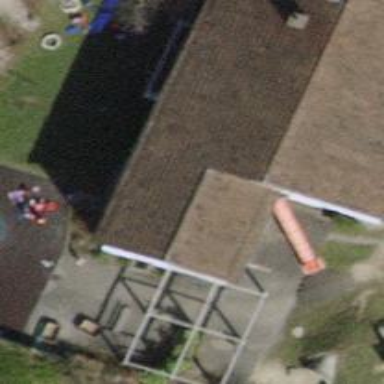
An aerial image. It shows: Kindergarten building.